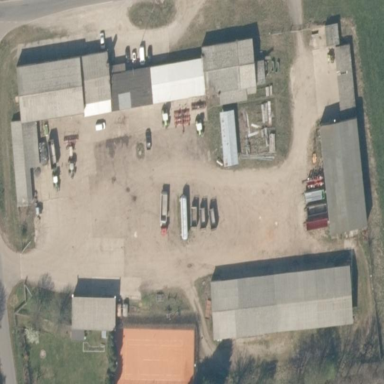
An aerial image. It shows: Farmyard area.